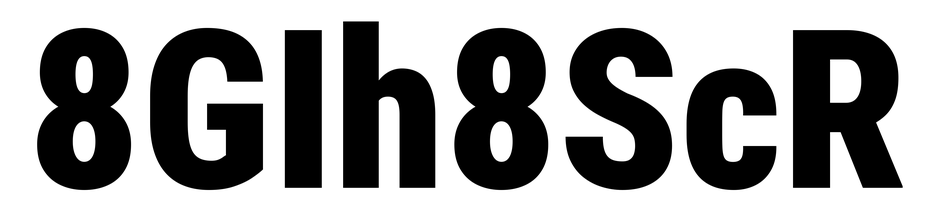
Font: Roboto_Condensed_Black